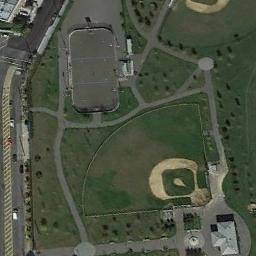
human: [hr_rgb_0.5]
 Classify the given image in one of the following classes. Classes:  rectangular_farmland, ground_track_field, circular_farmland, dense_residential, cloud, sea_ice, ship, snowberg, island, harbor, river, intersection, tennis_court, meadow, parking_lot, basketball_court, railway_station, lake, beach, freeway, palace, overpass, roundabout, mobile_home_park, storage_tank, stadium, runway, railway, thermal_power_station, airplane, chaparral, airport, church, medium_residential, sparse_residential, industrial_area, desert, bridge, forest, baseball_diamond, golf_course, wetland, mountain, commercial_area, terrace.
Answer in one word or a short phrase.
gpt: baseball_diamond